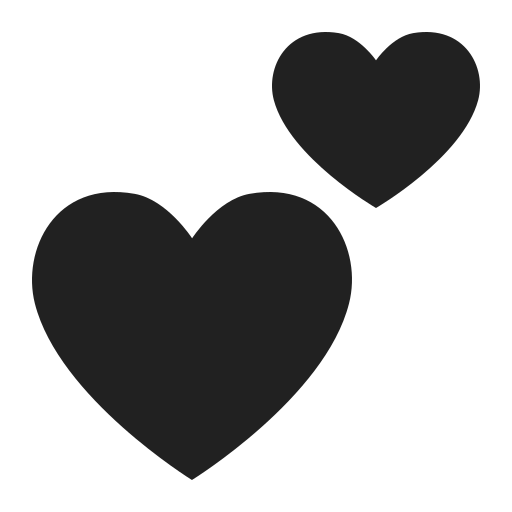
two hearts high contrast